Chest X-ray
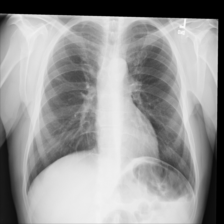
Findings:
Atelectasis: negative
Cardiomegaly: negative
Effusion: negative
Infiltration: negative
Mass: negative
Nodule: negative
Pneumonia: negative
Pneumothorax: negative
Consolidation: negative
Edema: negative
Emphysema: negative
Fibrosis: negative
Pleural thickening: negative
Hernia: negative